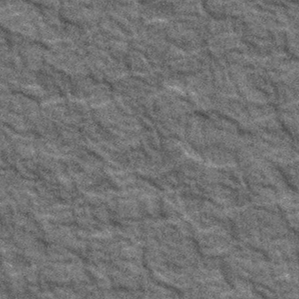
Label: frost